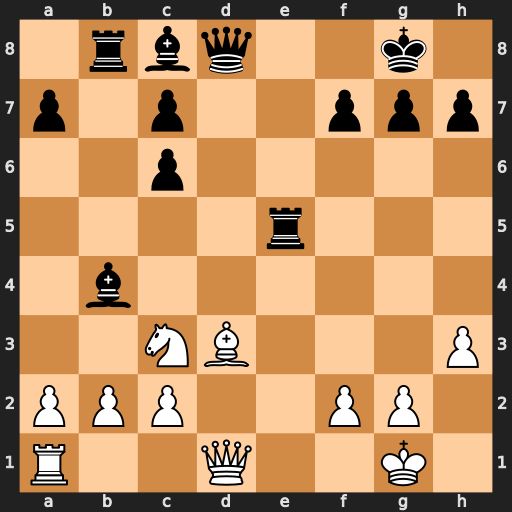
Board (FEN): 1rbq2k1/p1p2ppp/2p5/4r3/1b6/2NB3P/PPP2PP1/R2Q2K1
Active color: w
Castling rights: -
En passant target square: -
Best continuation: Bxh7+ Kxh7 Qxd8